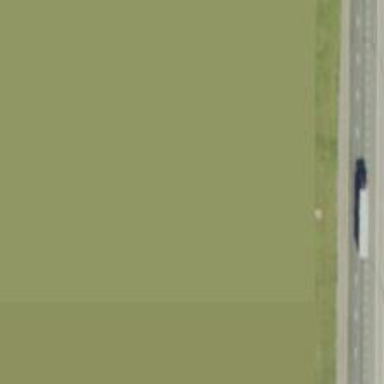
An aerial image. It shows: Diamond junction on motorway link.